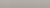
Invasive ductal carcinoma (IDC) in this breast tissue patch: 0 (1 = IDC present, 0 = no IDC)